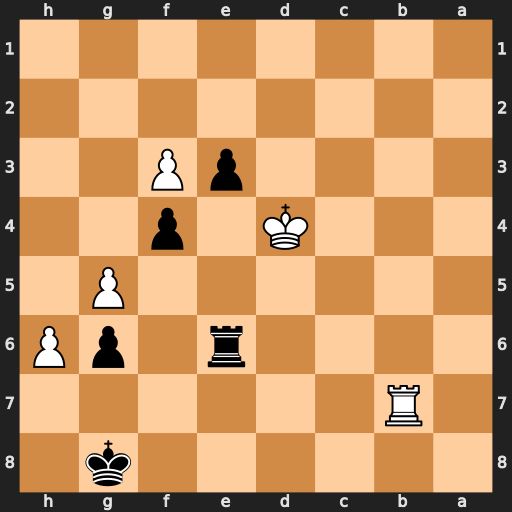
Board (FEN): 6k1/1R6/4r1pP/6P1/3K1p2/4pP2/8/8
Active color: b
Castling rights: -
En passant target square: -
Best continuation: e2 h7+ Kh8 Rb8+ Kxh7